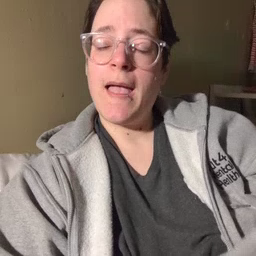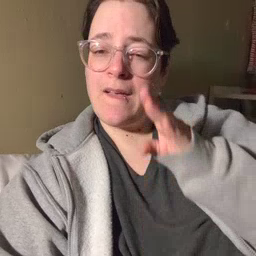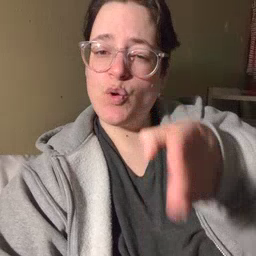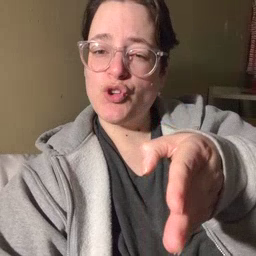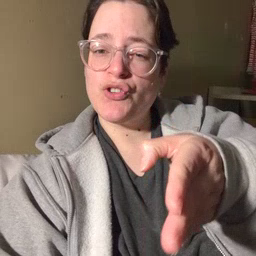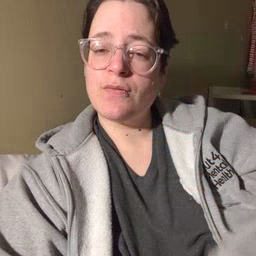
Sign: after